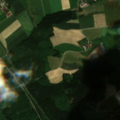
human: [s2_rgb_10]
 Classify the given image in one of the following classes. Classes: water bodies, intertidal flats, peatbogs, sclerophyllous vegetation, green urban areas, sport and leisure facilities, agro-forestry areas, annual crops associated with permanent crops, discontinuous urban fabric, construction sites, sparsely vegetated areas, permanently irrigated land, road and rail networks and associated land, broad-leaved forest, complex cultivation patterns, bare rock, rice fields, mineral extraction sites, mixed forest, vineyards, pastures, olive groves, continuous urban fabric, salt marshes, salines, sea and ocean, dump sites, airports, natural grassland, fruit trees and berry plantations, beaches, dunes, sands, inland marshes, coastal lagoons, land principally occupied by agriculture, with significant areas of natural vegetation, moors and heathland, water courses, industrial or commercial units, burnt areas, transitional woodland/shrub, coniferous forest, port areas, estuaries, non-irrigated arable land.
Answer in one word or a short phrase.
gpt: discontinuous urban fabric, non-irrigated arable land, pastures, land principally occupied by agriculture, with significant areas of natural vegetation, mixed forest